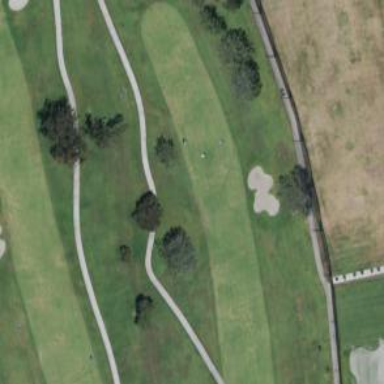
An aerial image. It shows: Golf hole.